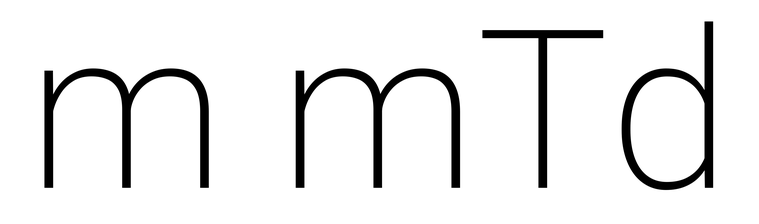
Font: Roboto_ExtraLight